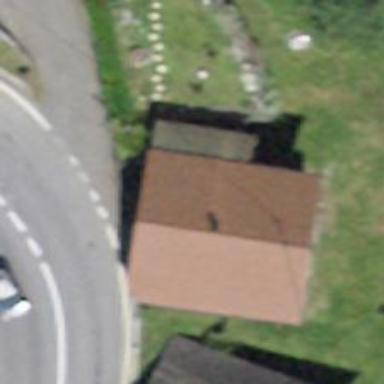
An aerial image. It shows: Wayside cross with historic significance.